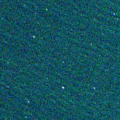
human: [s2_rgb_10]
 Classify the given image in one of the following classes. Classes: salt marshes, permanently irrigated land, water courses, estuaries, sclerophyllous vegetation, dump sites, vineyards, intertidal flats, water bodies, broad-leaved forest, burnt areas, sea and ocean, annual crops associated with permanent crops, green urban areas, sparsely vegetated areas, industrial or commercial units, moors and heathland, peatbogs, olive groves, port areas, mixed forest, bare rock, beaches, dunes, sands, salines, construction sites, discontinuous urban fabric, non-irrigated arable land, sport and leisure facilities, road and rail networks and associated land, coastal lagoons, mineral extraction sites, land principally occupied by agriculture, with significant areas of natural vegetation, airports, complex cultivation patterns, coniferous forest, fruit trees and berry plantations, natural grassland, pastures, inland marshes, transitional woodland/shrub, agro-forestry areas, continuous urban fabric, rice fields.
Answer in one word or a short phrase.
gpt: sea and ocean